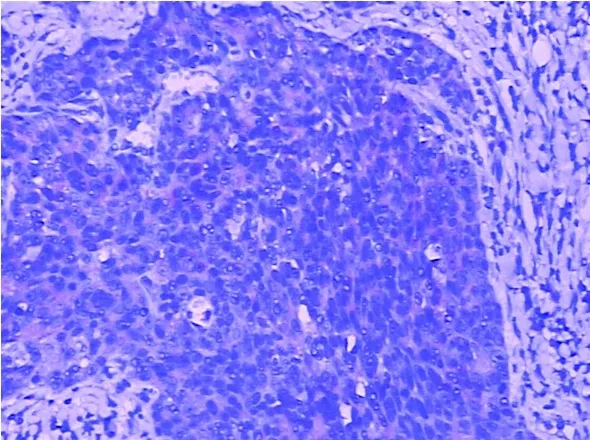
Positive glutathione S-transferase pi immunostaining was observed in the neoplastic cells. (Hematoxylin and eosin staining; magnification, x200).
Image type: pathology (h&e)